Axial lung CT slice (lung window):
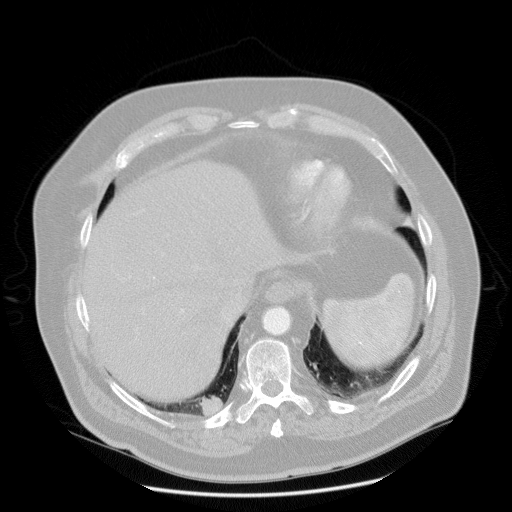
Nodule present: no